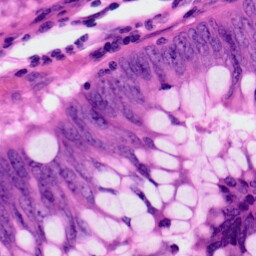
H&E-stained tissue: Colon